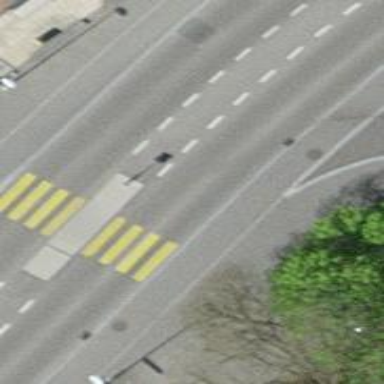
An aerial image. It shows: Uncontrolled zebra crossing with pedestrian island.